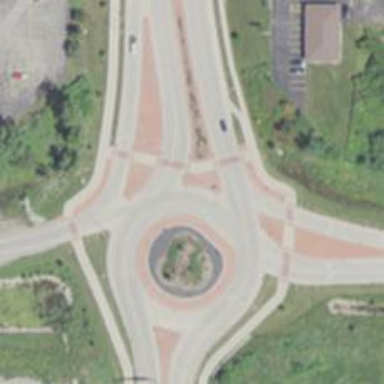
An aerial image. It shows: Roundabout on primary highway.